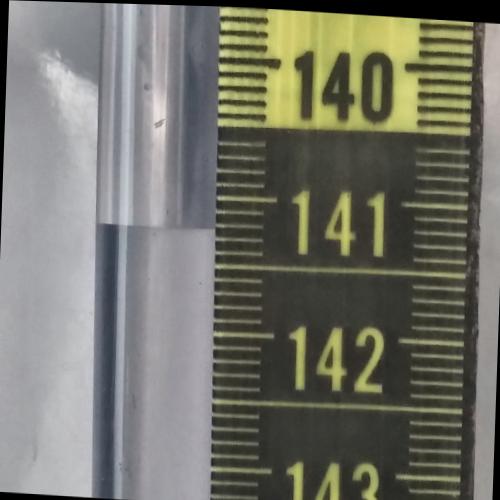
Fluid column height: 141.2 cm